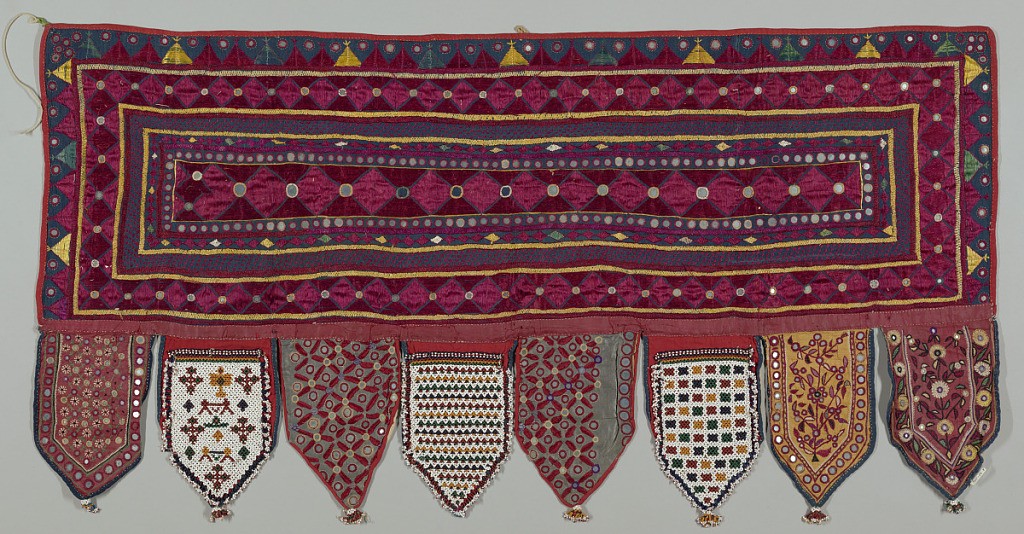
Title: Hanging
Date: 19th century
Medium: silk, cotton, mirrored glass, glass beads Technique: surface, ladder, buttonhole and chain stitch embroidery on plain weave Label: surface, ladder, buttonhole and chain stitch silk embroidery on cotton ground with mirrored glass, glass beads
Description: Hanging in the shape of a horizontal rectangle with eight tabs at the bottom. The rectangle is of blue cotton plain weave with embroidery in red and yellow silk in borders ornamented with discs of mirrored glass. Five tabs are of this type of embroidery and three are beadwork.